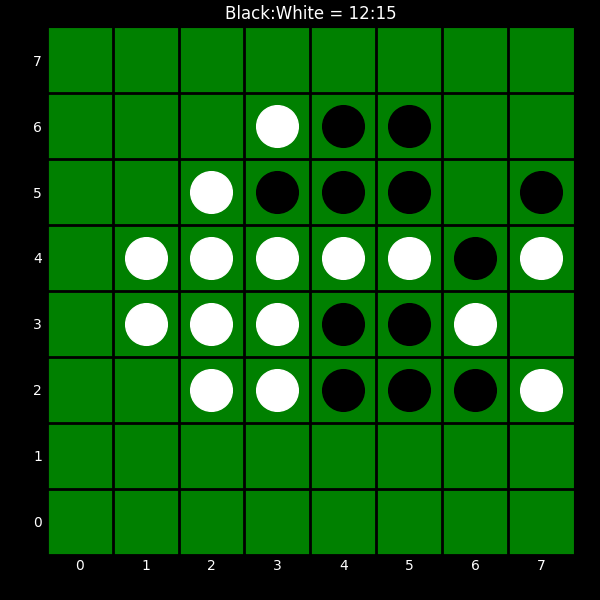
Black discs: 12
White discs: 15